Field crop: tomato
Growth stage: 1
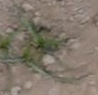
Species: cyperus